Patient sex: M
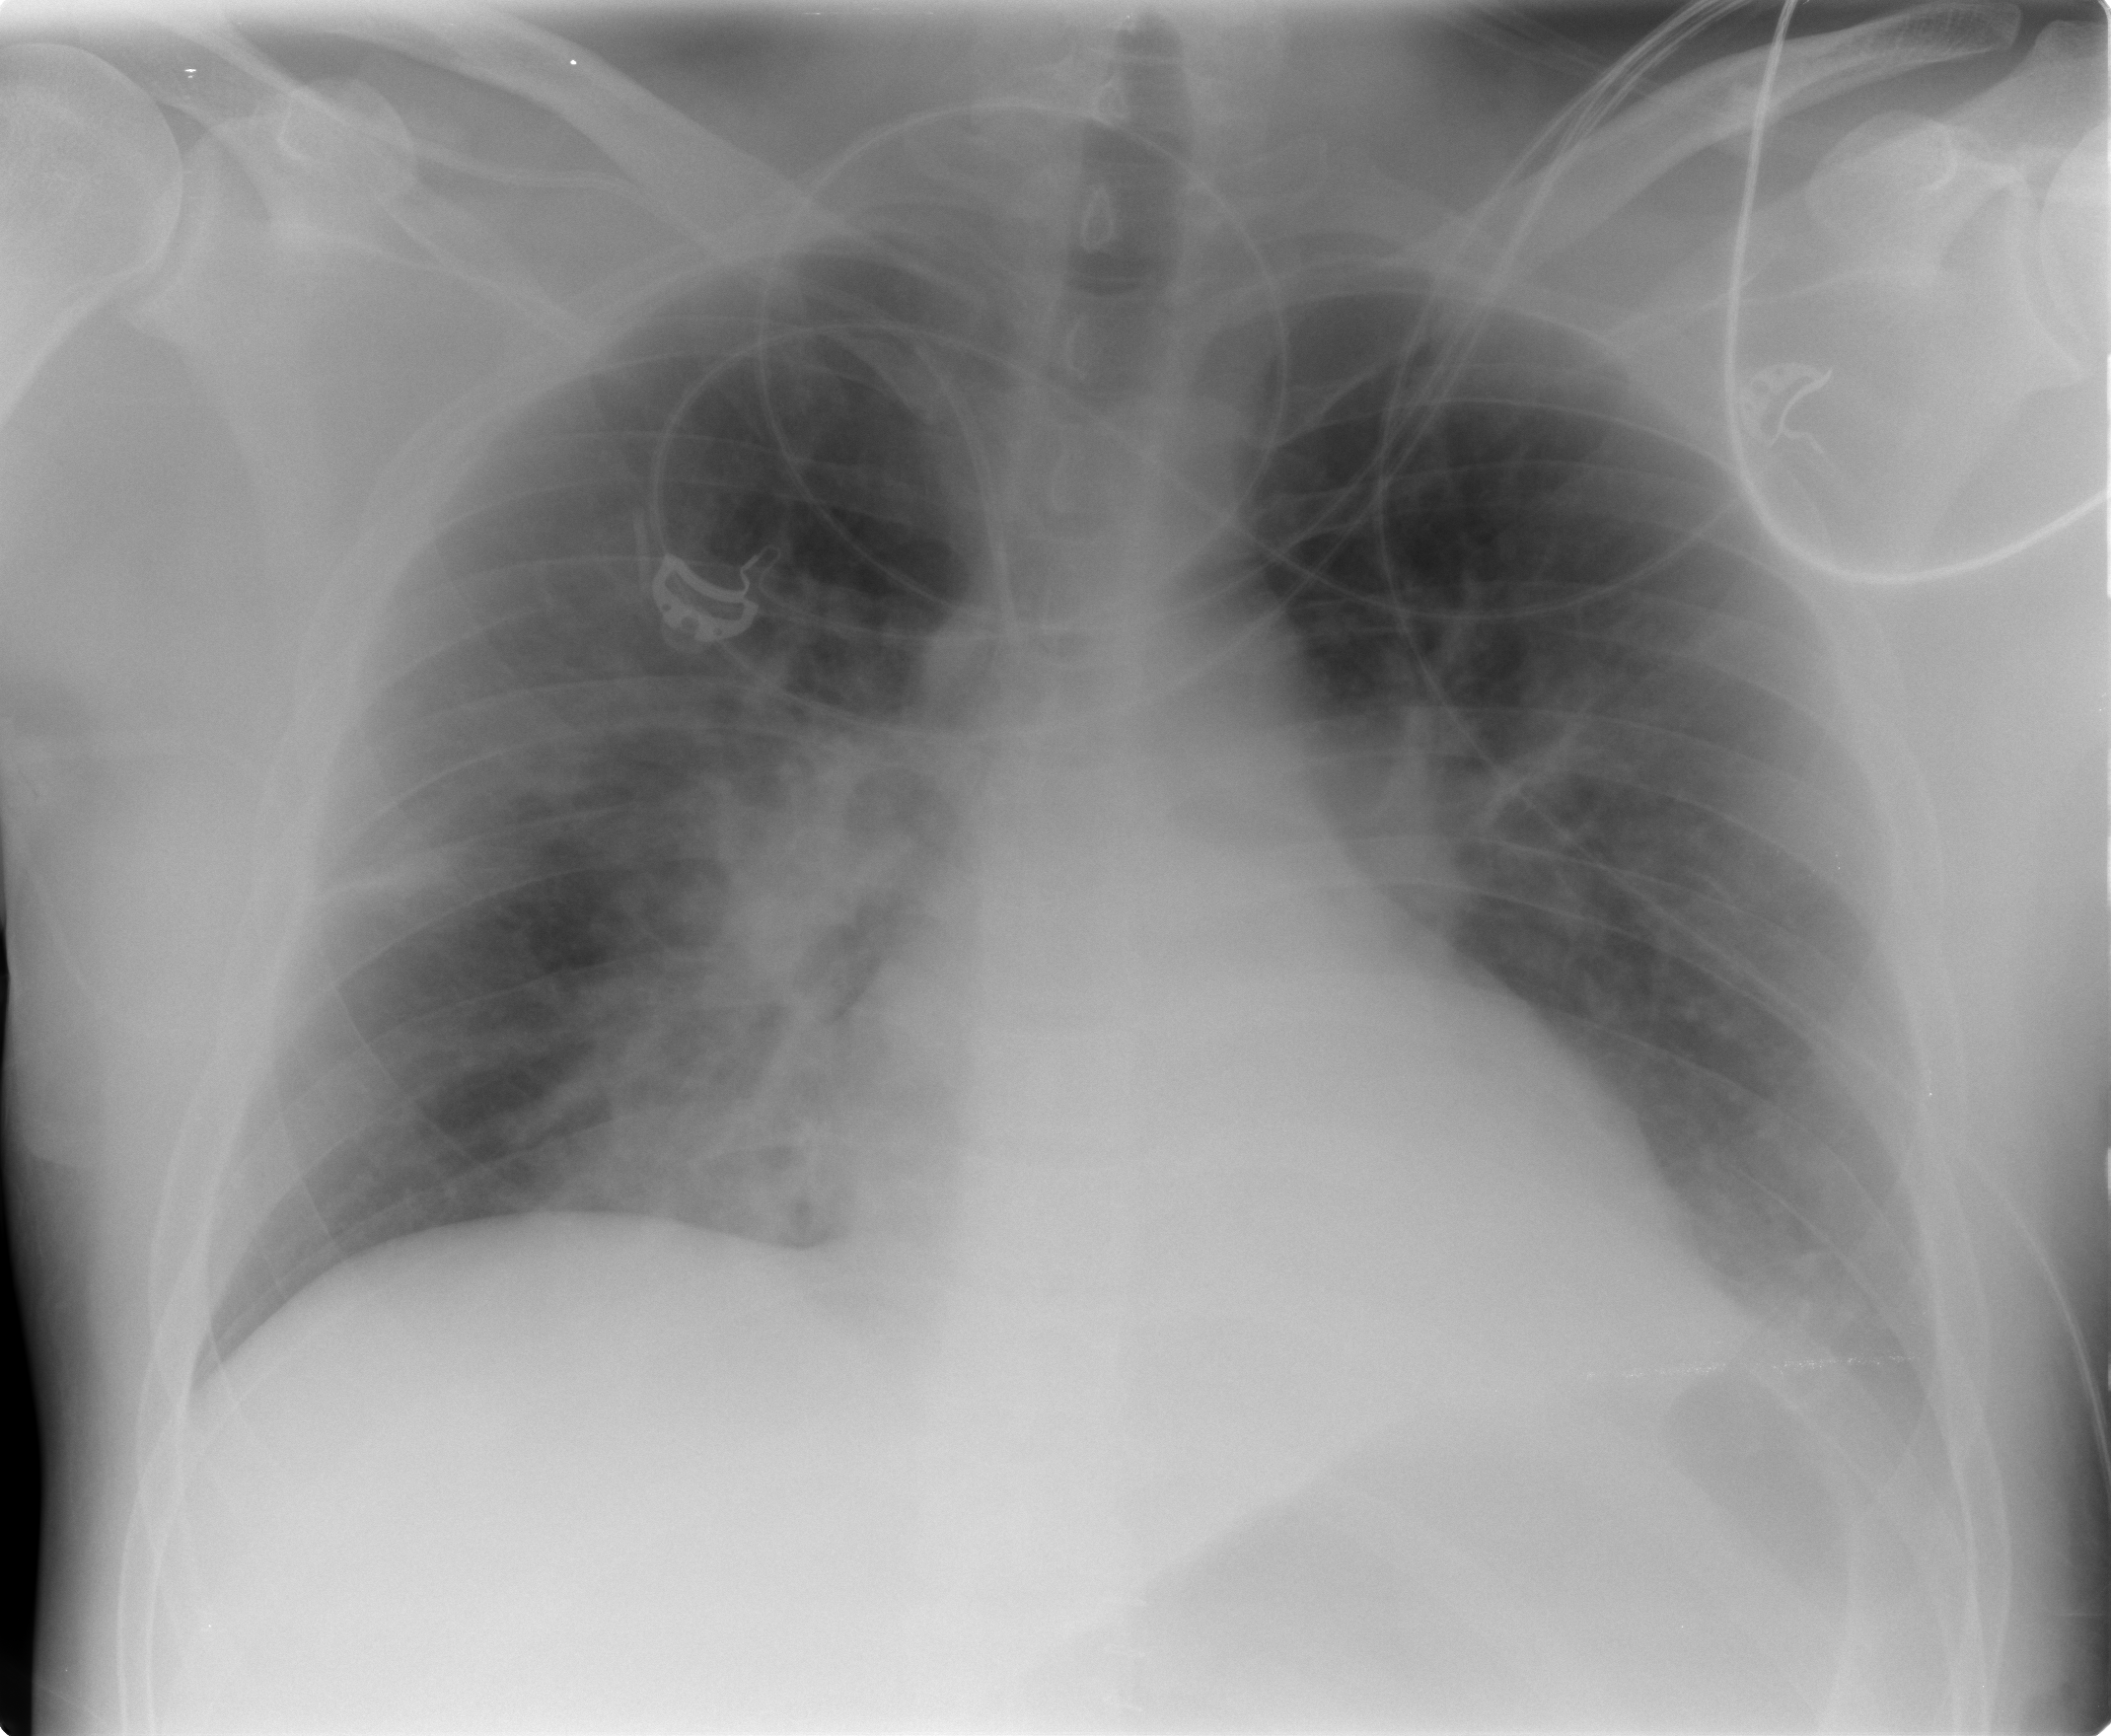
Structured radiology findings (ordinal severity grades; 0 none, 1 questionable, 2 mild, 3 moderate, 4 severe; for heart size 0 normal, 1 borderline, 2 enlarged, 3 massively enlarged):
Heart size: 0
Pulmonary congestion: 0
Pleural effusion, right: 0
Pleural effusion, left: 2
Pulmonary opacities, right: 3
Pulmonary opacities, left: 2
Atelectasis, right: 2
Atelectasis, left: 2